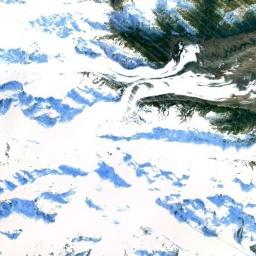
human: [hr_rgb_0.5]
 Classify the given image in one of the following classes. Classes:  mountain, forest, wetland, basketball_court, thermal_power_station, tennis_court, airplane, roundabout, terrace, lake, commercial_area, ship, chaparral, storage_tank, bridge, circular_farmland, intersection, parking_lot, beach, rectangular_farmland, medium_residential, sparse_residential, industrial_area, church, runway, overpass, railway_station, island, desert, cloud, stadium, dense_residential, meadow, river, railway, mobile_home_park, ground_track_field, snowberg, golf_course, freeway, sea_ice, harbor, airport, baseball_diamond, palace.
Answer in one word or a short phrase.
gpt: snowberg